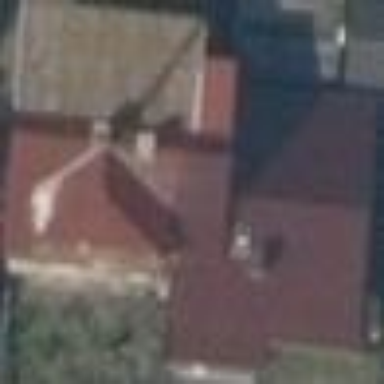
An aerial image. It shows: Detached building.